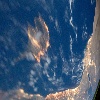
Label: water